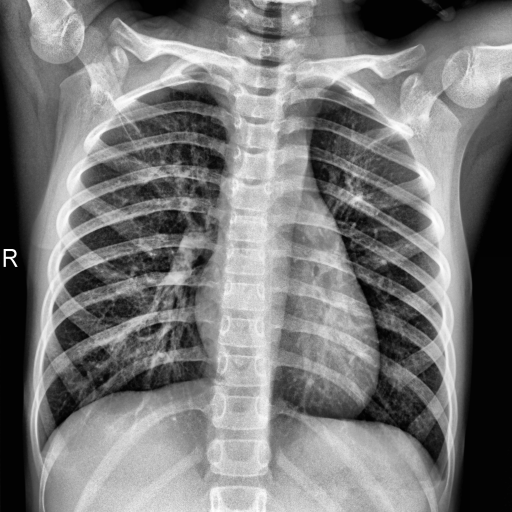
Finding: NORMAL